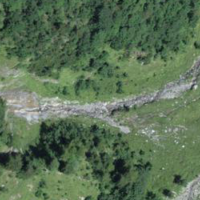
EUNIS habitat code: 23
Species observed at this site:
Saxifraga aizoides